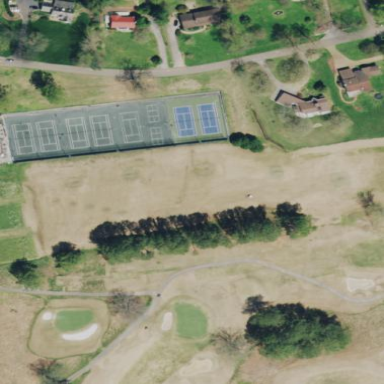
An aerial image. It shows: Golf fairway surrounded by grass.